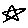
Label: star